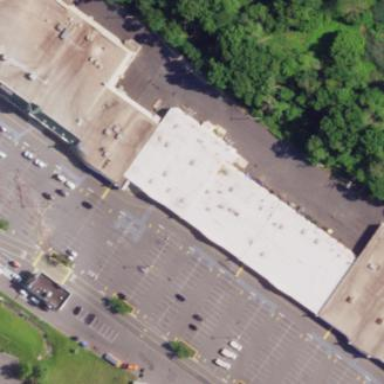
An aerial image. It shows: Building.